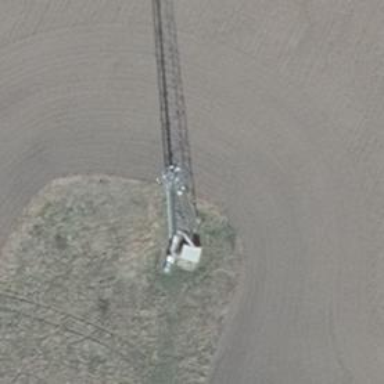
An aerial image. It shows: Mast tower used for communication.